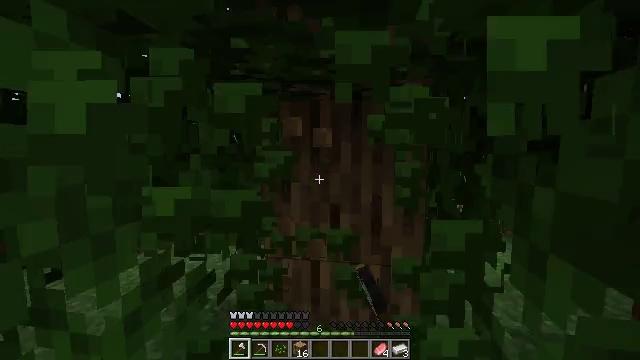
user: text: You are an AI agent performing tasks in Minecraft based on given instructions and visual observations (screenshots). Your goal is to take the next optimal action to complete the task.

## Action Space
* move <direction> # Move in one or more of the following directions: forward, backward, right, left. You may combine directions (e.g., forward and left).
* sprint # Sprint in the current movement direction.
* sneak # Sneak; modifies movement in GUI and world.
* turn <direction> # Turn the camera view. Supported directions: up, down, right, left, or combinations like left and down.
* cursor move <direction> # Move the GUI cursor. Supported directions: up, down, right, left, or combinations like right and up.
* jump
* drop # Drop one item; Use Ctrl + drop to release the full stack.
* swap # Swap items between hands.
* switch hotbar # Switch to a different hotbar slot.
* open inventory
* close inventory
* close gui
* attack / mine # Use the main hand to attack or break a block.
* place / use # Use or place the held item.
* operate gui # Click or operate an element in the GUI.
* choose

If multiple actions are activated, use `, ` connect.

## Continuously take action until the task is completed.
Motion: motion action
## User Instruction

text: Trim the tree by mining oak leaves.
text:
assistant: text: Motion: attack / mine